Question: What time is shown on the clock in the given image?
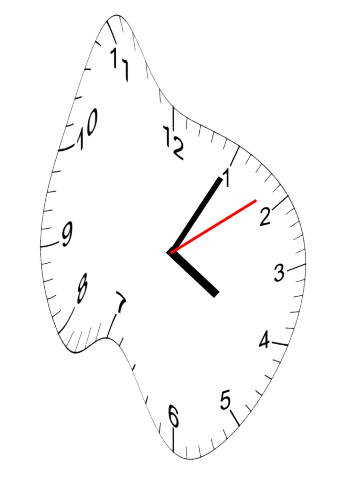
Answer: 04:05:09